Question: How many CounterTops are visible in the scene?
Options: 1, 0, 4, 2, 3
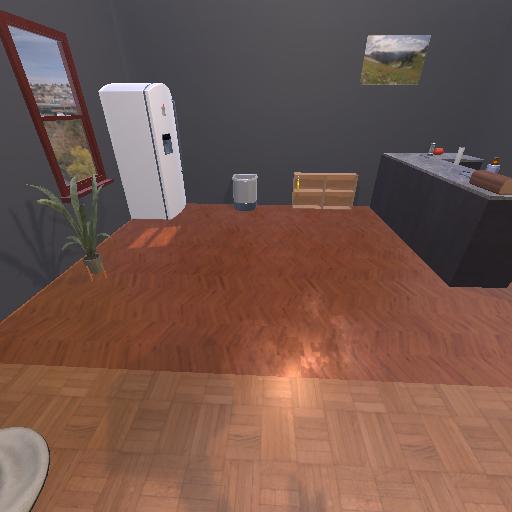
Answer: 1